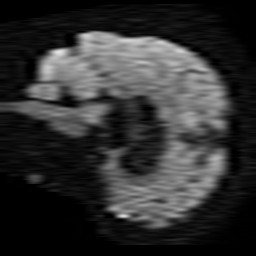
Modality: TRACE
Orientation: sagittal
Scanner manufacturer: ge
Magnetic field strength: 1.5 T
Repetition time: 7.15 s
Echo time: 0.0979 s